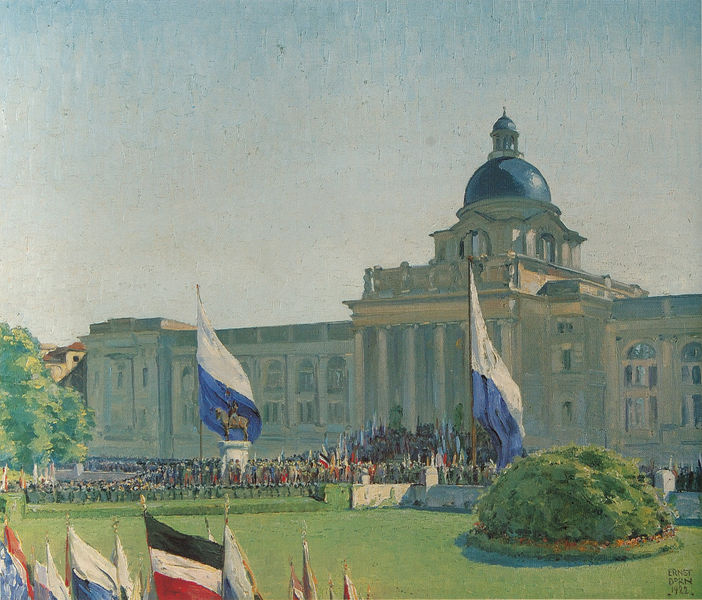
Titel: Bayerisches Armeemuseum München
Künstler: Ernst Dorn
Standort: Ingolstadt
Institution: Bayerisches Armeemuseum, Neues Schloß
Schlagwörter: baum, blau, gemälde, himmel, schatten, weiß, wolken, bäume, grün, impressionismus, menschen, blumen, bunt, fenster, frankreich, hell, laterne, licht, paris, schwarz, säule, säulen, tür, vordergrund, dach, gebäude, gras, haus, park, parkanlage, rasen, rot, schloss, wiese, fest, leute, malerei, masse, menge, versammlung, architektur, barock, präsentation, öl, morgen, strauch, weite, wind, busch, büsche, gebüsch, sonne, realismus, reich, pflanzen, pferd, pferde, reiter, rund, turm, garten, statue, deutschland, sommer, fahnen, fassade, vedute, fahne, flagge, trikolore, russland, dächer, giebel, hecke, tag, wasserfarbe, wolkenlos, figuren, kuppel, banner, frankreichfahne, treppe, kaiser, soldaten, ernst, france, vert, menzel, zinnen, foto, kolonnade, berlin, bayern, münchen, palast, denkmal, blanc, militär, politik, revolution, uniform, demonstration, zeremonie, armee, heer, portal, schoss, feiertag, skulpturen, maison, risalit, statuen, residenz, buschwerk, portikus, zentral, historienmalerei, romanik, rouge, festtag, begrüssung, umzug, flaggen, kaiserreich, parade, fenetre, verwaltungsgebäude, napoleon, arbre, soleil, ciel, peinture, einweihung, parlament, preussen, liberté, monument, munich, reiterstatue, klassizistisch, reiterstandbild, bleu, colonne, invalidendom, versailles, kolossalordnung, reichstag, reiterdenkmal, couple, zeremoniell, rundbogenfenster, gartenanlage, tambour, architecture, coupole, colonnes, regierung, eckpavillon, profanes gebäude, tambur, dome, chateau, palais, regierungsgebäude, fenetres, country house, arbres, halbkugel, sculpture, menschenauflauf, colonnade, voute, drapeau, dorn, aufmarsch, allemagne, arbuste, aufständische, barocker turm, baviere, brousse, buisson, celebration, champs de mars, colonettes, commemoration, destivite, deutsches reich, drapeaux, ecole militaire, ernst dorn, etat, festif, festivite, fete, gazon, gens, hollande, inauguration, invalides, jardin, justizpalast, kriegsministerium, kugelig, militärparade, munchen, musee, nation, nationalismus, parc, parlement, parteitag, pelouse, politique, prussie, public, rasne, rassemblement, residenzgarten, schwarz weiß rot, soldats, staatsgebäude, stadtgarten, tour, tüt, vexille, victoire, washington, wiesd, service, défilé, belgien, militaire, russie, scène, statues, colonnades, foule, haie, réunion, fahnen#reiter, 1911, bâtiment, militaire$, évenement, gebeude, capitole, etendard, maison blanche, cérémonie, édifice, 1922, xxe, bosquée, defilier, pilliers, pillier, collones, poliique, manifestation, institution, kremlin, office, reichsflagge, kriegsflagge